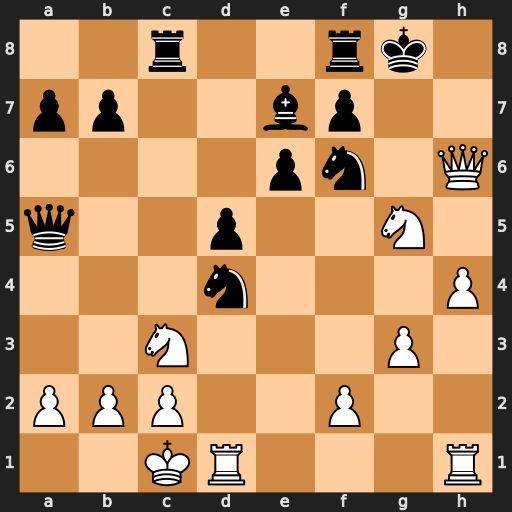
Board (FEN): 2r2rk1/pp2bp2/4pn1Q/q2p2N1/3n3P/2N3P1/PPP2P2/2KR3R
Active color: w
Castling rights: -
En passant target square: -
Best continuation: Rxd4 Rxc3 Rg4 Rxc2+ Kxc2